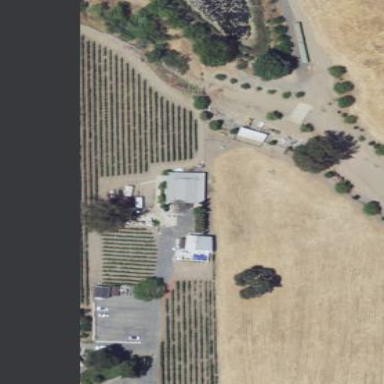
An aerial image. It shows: Vineyard where grapes are grown.